Question: I am trying to organize my files for my website: The file structure is folders: css | fonts | images | includes | Admin | user | Member - the user folder currently contains the index.php and index.html, search.php, etc. The includes contains the forms I'm trying to get to work with my css.
The css file is inside the css folder. I've tried ../css/style.css and I've tried ..css/style.css and I've tried ../../css/style.css. Nothing I do renders my css. Here is a screen shot of my folder set up:

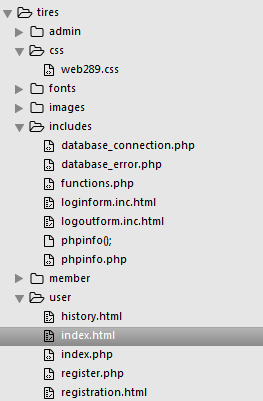
Answer: use '<link rel="stylesheet" type="text/css" href="../css/web289.css" />' as css link as the name of your css is not 'style.css'